Current action and preconditions to check: trajectory_clear

Your task: For each precondition in the list above, predict whether it will hold at this action.

Consider the current scene as observed from the mobile robot's camera, and analyze the predicted future states of all dynamic agents (e.g., people, animals, vehicles, or any moving entities) within the NEXT SECOND.

IMPORTANT: Only answer "very likely" if you are absolutely certain—based on strong, clear evidence—that a dynamic agent will violate the precondition in the predicted future state. Do NOT answer "very likely" for unlikely, ambiguous, or low-probability risks.

Ask yourself for each precondition: Is there a high probability, with clear and convincing evidence, that the predicted future states of any dynamic agent will interfere with the predicted future state of the currently executing action within the NEXT SECOND, causing that precondition to fail?

Assess the risk level based on these predictions. Use "likely" or "very likely" if motions create a clear risk of interference.

Use "neutral" or "improbable" if agents are nearby but their predicted paths are clearly diverging or non-conflicting.

Failure Risk Categories: "very improbable", "improbable", "neutral", "likely", "very likely"

Answer Format: Output ONLY the probability_of_failure value from these categories: "very improbable", "improbable", "neutral", "likely", "very likely"

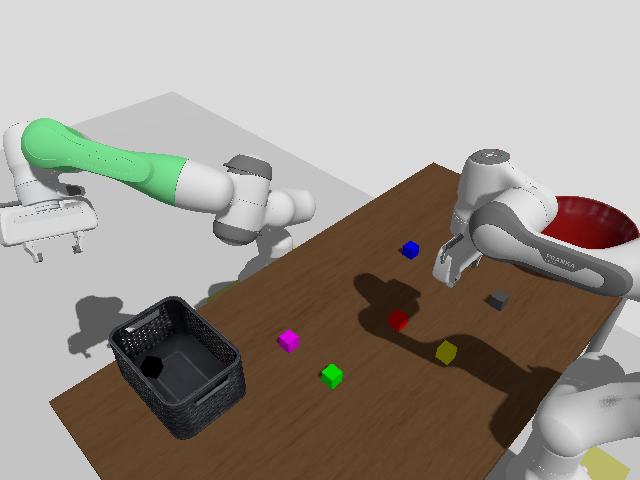

Answer: very improbable